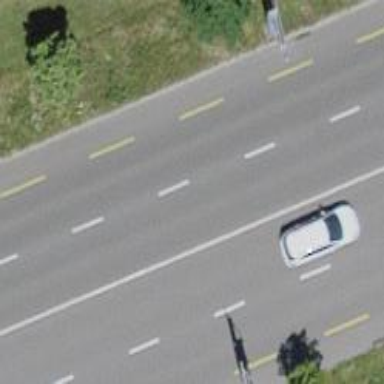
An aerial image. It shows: Secondary road with asphalt surface.